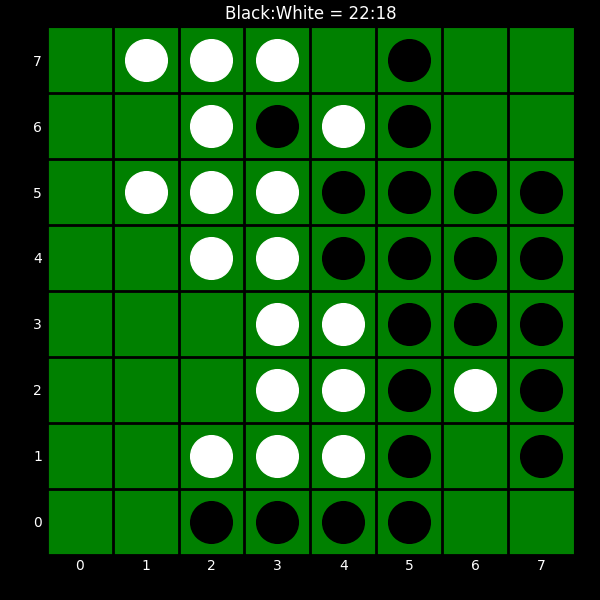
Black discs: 22
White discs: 18